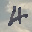
Label: 4